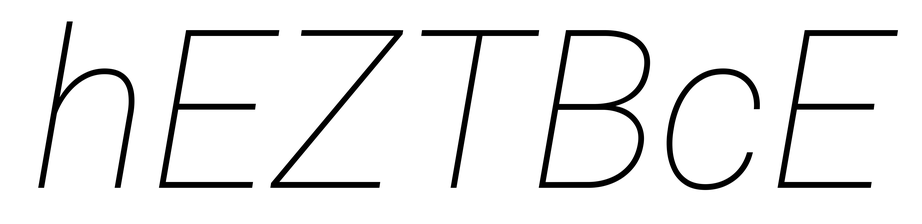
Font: Roboto-Italic_Thin_Italic